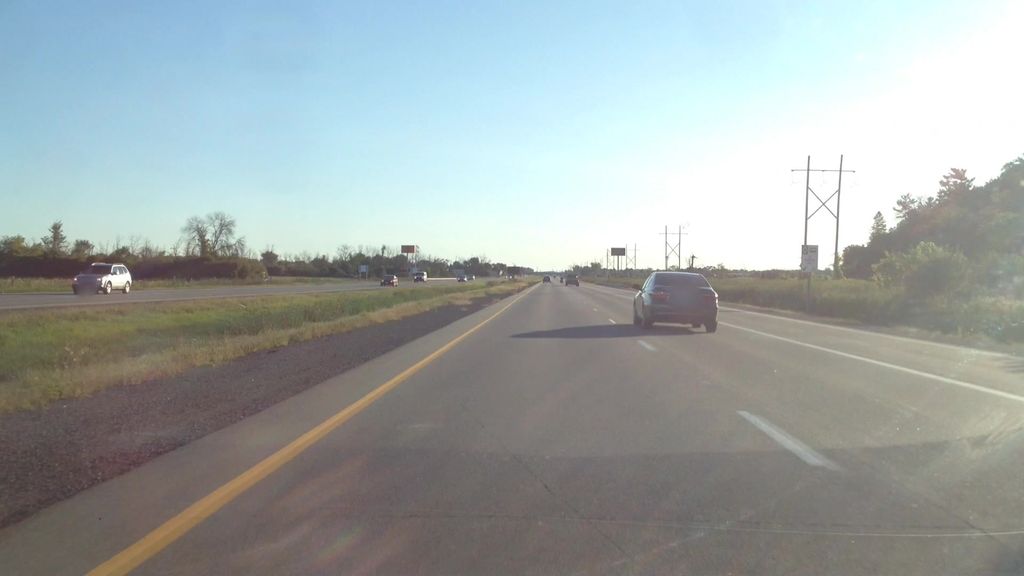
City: ottawa-gatineau